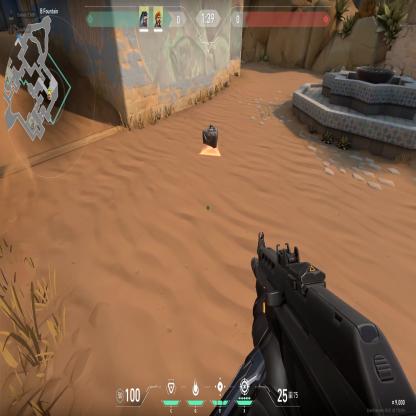
Label: dropped spike